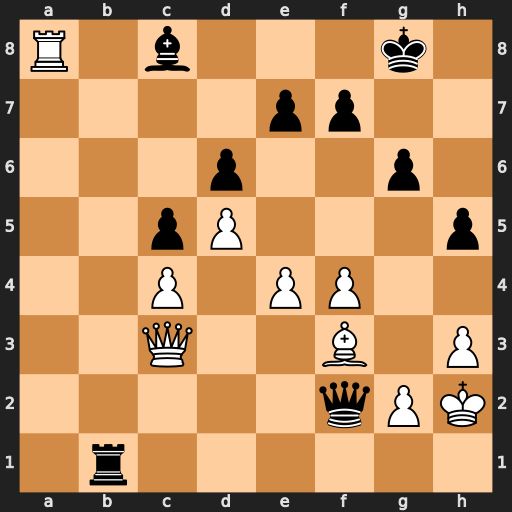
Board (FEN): R1b3k1/4pp2/3p2p1/2pP3p/2P1PP2/2Q2B1P/5qPK/1r6
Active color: w
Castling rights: -
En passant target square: -
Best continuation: Rxc8+ Kh7 Qh8#